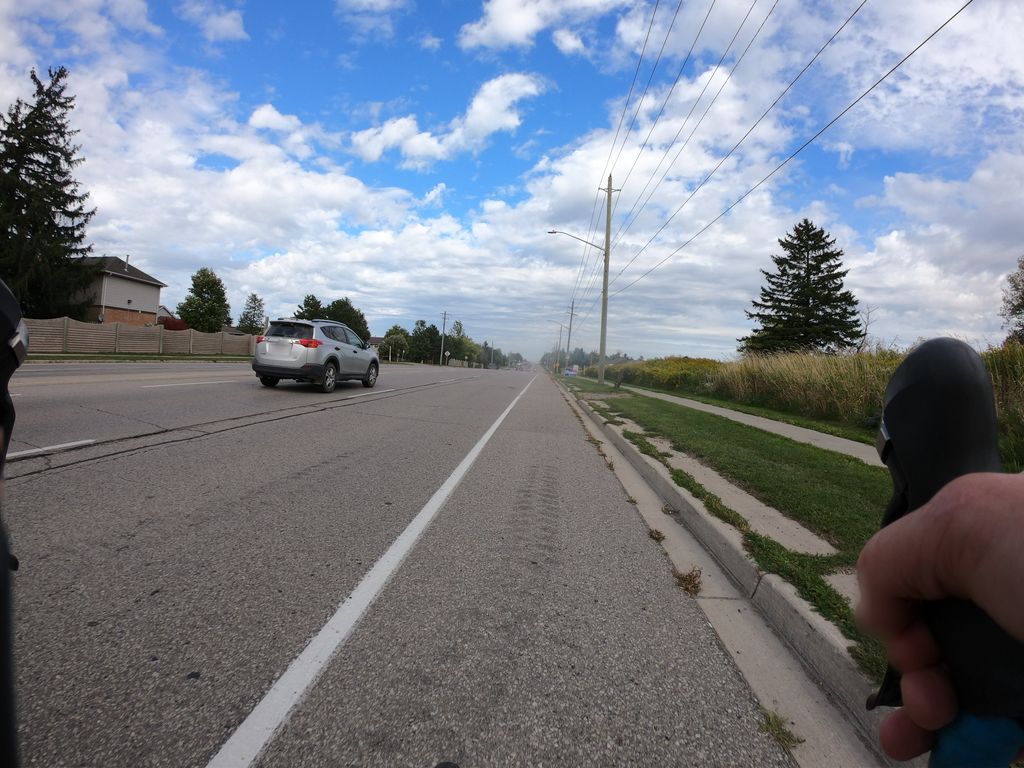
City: kitchener-waterloo